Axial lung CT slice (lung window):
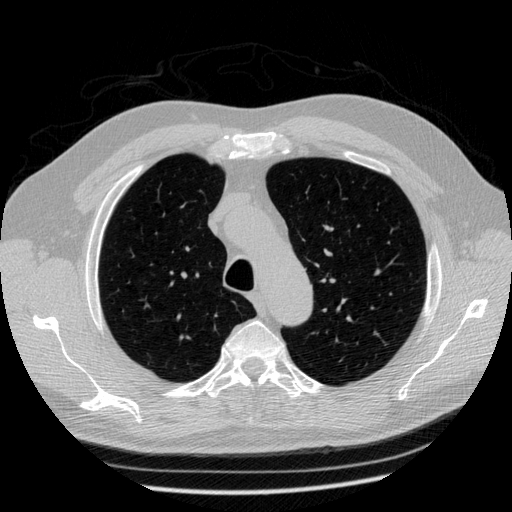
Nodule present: no